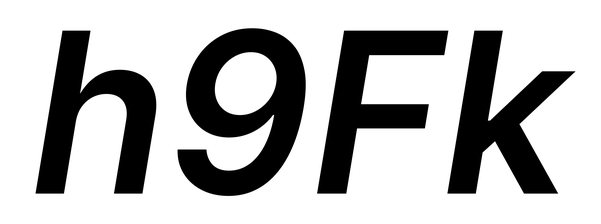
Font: Inter-Italic_SemiBold_Italic